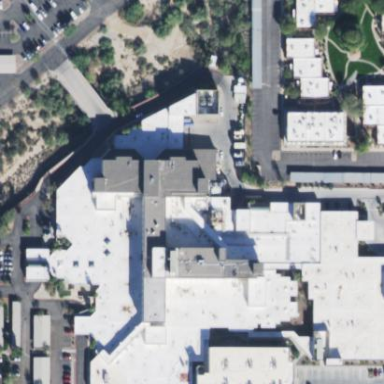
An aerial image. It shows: Hospital building.